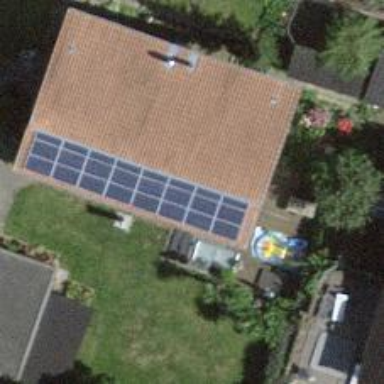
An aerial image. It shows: Solar power generator using photovoltaic panels.